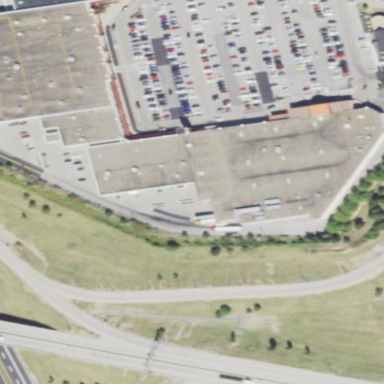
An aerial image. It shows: Retail building housing supermarket.